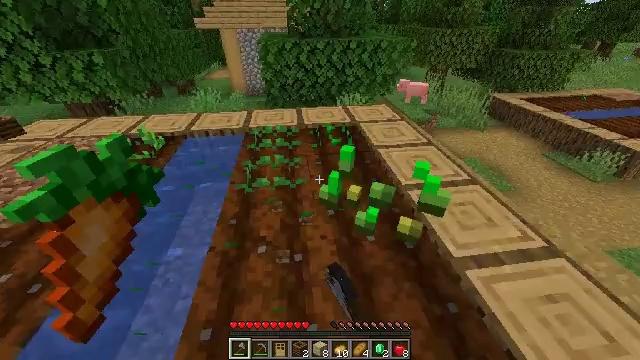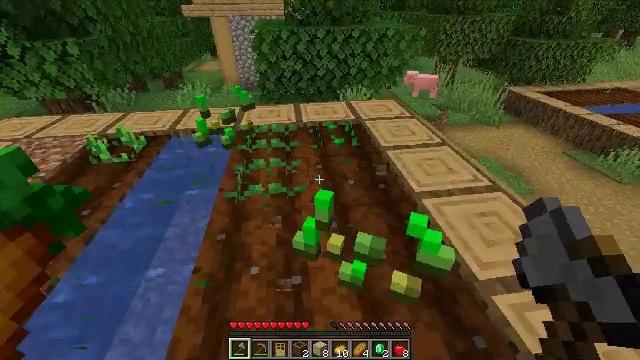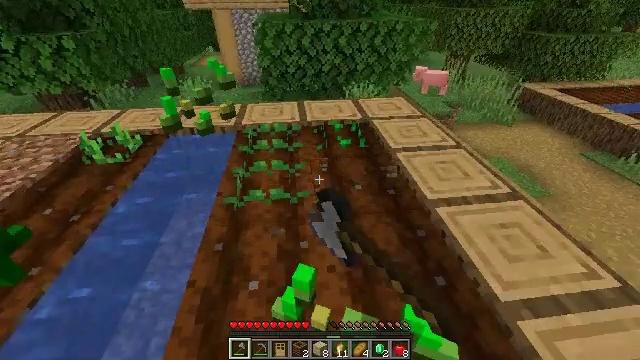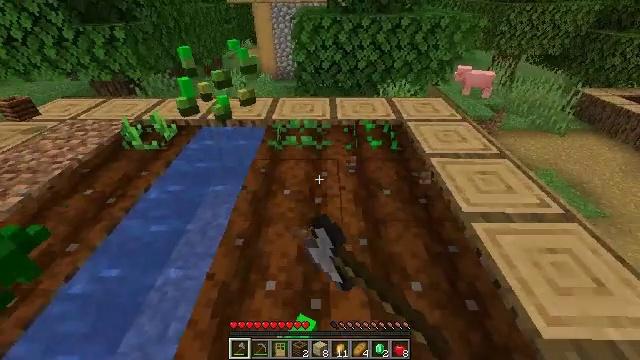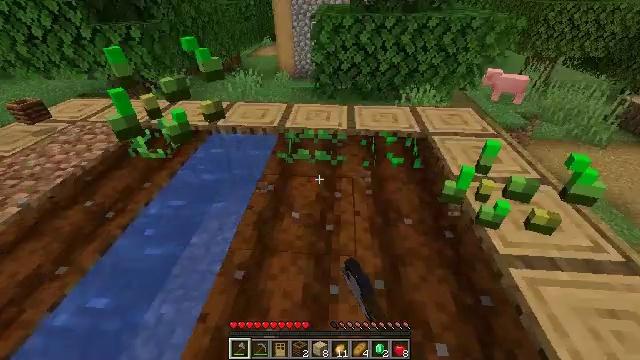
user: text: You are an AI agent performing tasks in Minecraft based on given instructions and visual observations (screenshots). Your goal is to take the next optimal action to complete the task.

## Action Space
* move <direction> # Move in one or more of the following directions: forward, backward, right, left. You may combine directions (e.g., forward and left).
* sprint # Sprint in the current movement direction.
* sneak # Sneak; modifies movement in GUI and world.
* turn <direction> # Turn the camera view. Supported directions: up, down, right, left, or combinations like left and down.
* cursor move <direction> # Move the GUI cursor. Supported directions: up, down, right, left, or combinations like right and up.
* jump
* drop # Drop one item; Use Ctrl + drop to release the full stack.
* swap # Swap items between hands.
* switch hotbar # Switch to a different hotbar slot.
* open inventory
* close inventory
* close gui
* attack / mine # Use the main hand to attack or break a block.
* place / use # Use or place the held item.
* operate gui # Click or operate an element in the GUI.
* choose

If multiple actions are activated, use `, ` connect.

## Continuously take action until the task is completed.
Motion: motion action
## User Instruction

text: Harvest wheat from the field.
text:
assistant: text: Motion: move forward, attack / mine
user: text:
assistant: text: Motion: move forward, turn left, attack / mine
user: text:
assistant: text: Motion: move forward, turn left, attack / mine
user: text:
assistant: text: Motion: move forward, turn left, attack / mine
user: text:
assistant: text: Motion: attack / mine